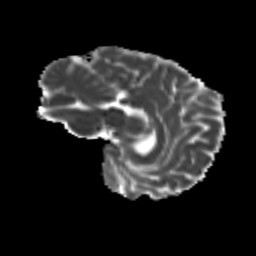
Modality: MD
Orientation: sagittal
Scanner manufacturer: siemens
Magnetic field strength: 3 T
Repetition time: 9.2 s
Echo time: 0.084 s